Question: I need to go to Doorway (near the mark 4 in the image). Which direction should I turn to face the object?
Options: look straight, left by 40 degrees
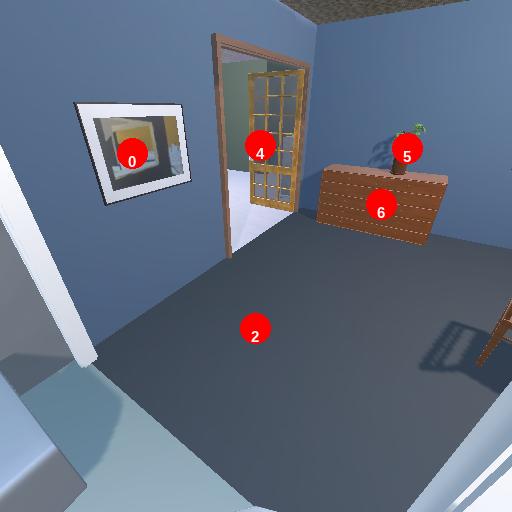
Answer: look straight